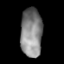
Tissue: lung
Cell type: Epithelial cells
Senescence score: 0.2296
Nuclear area (px): 1031
Mean DAPI intensity: 133.434